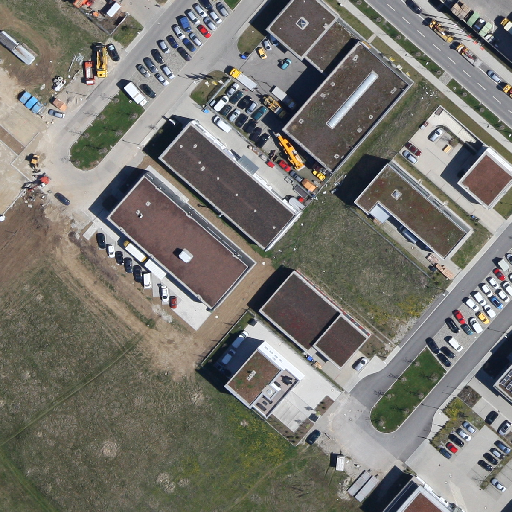
Referring expression: heavy-duty vehicle